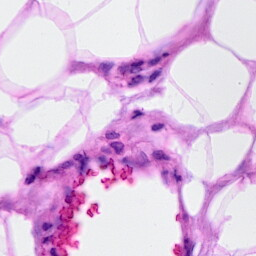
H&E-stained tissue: Breast